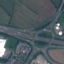
Land use / land cover class: Highway